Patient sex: F
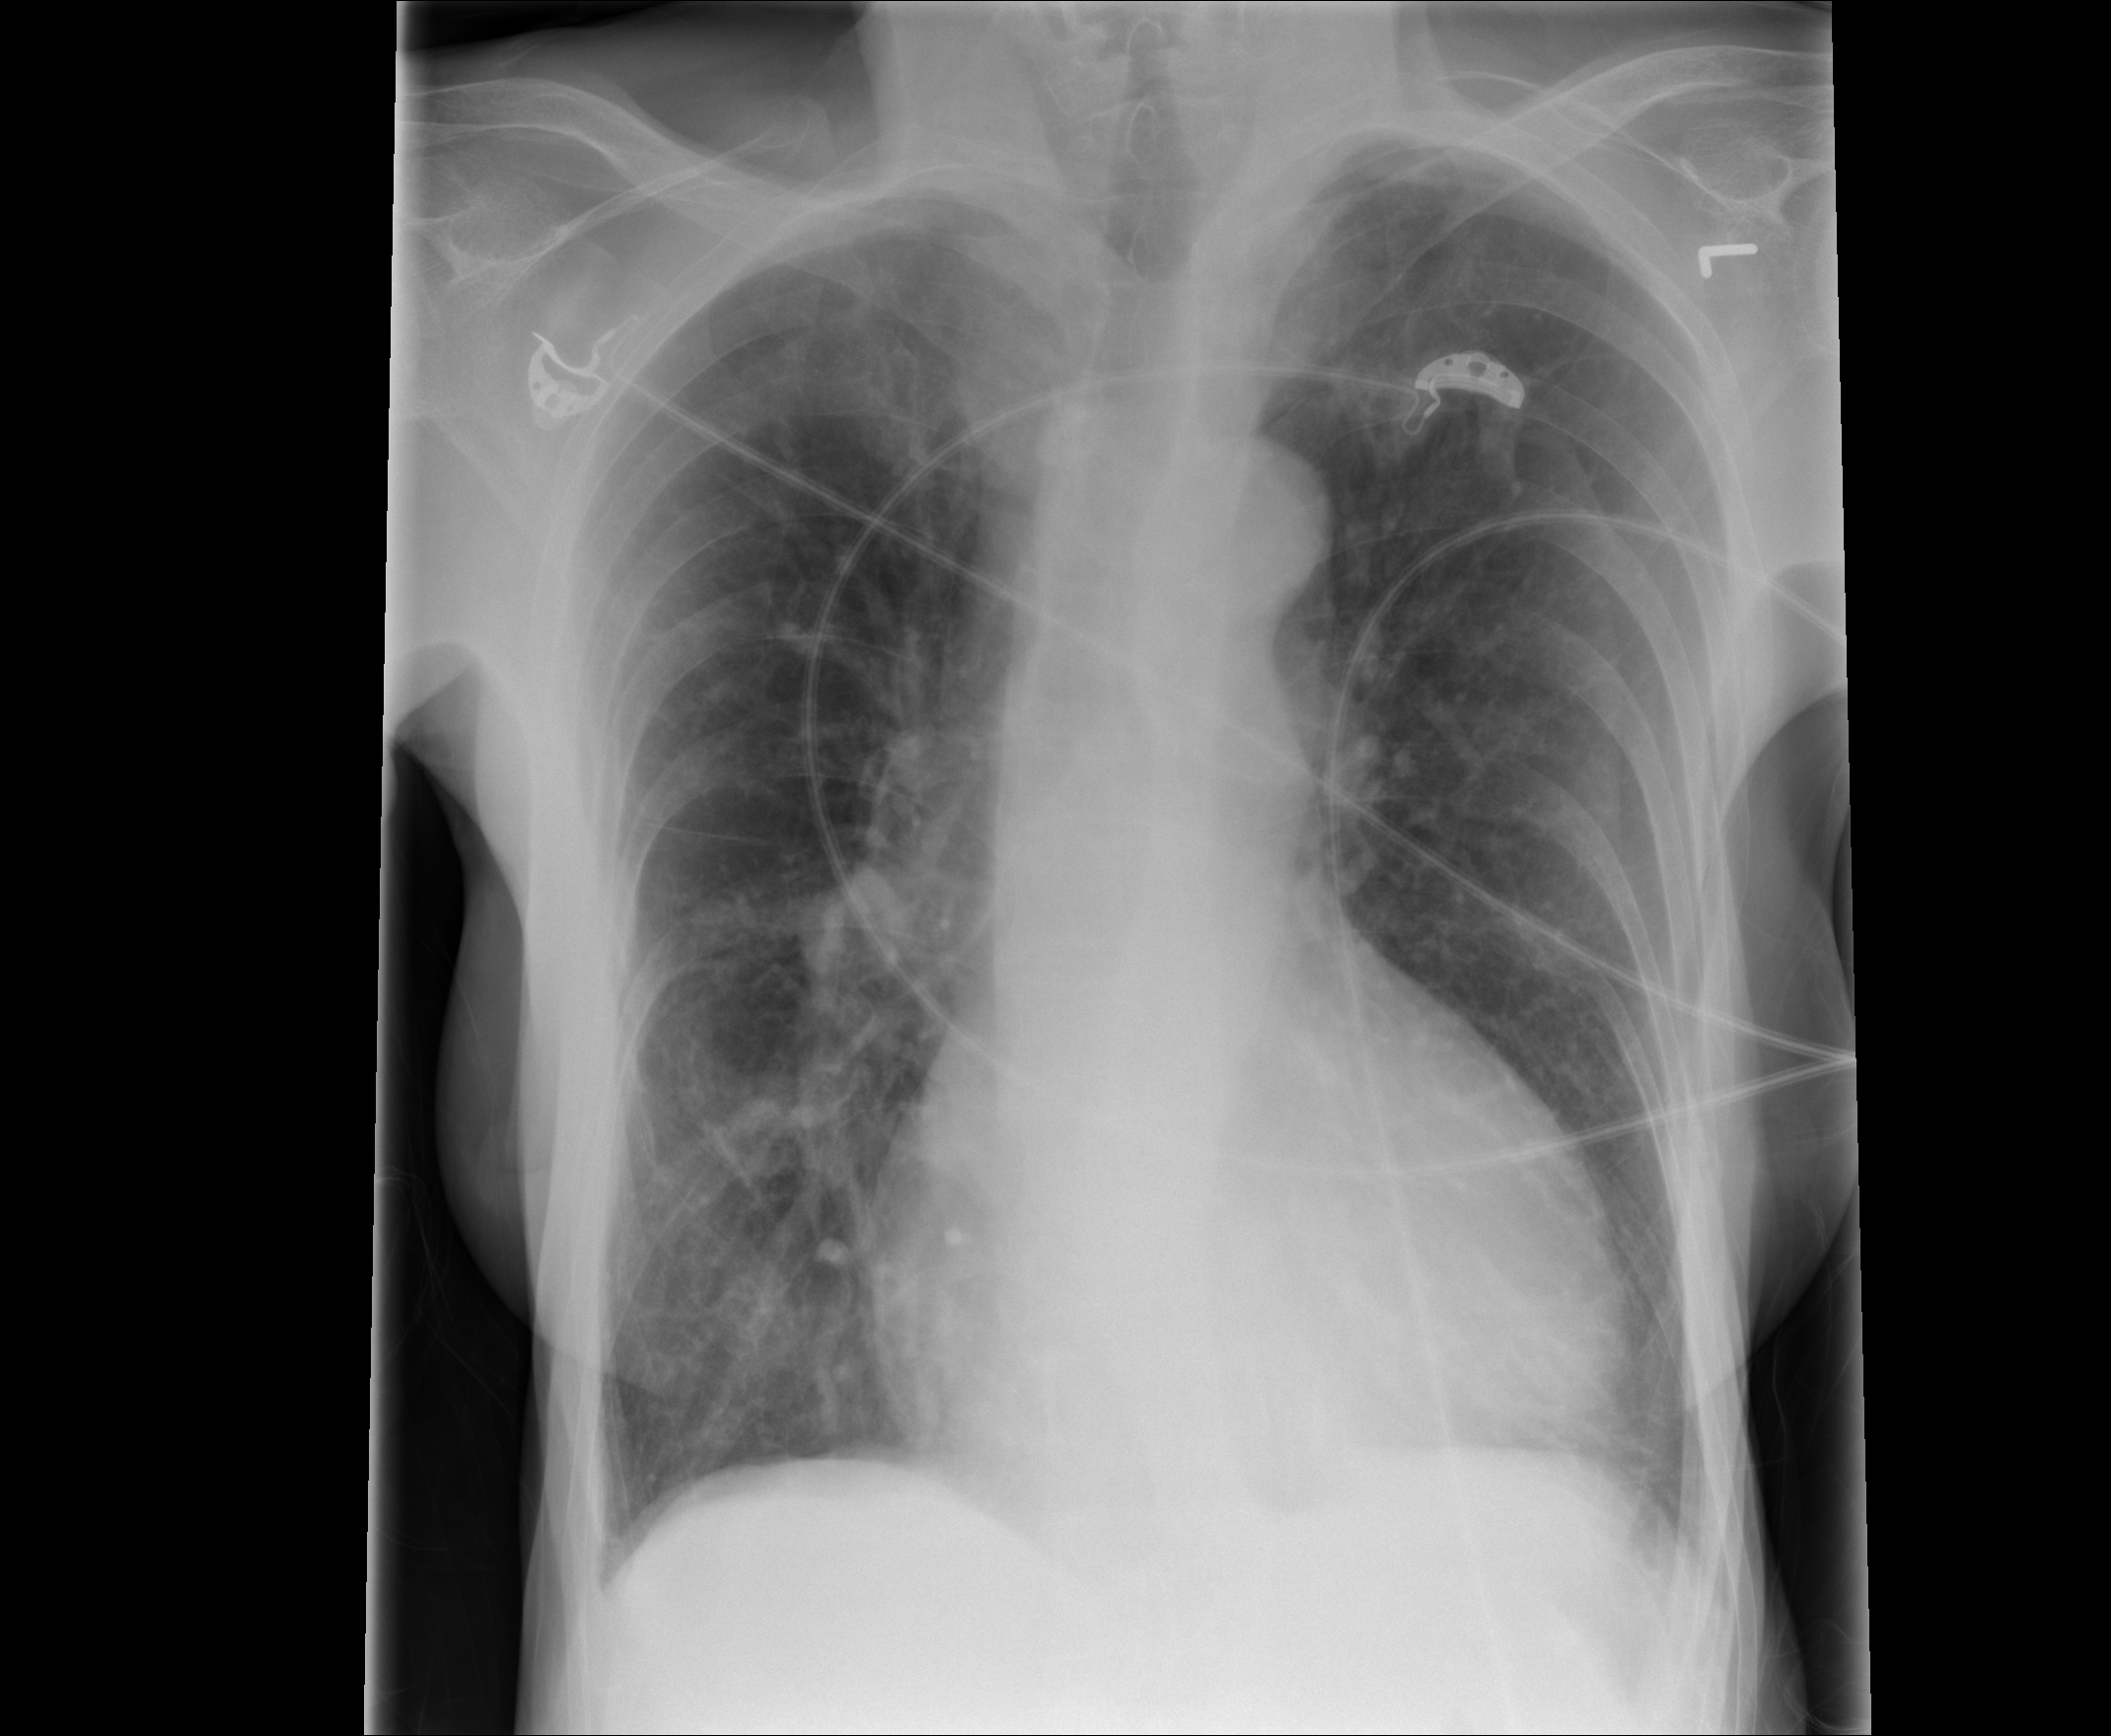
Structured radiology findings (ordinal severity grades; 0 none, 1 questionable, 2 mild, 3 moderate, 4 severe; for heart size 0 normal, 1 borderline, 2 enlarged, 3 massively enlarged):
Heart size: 2
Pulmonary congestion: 2
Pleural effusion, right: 0
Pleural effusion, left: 0
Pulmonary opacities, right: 0
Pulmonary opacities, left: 0
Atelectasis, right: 0
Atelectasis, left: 0